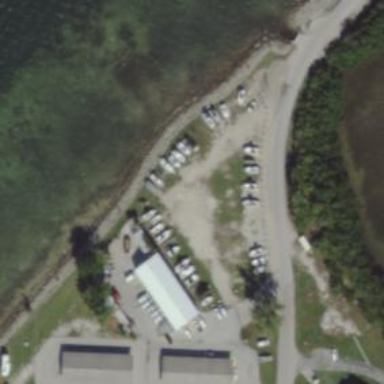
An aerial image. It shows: Boat storage facility.